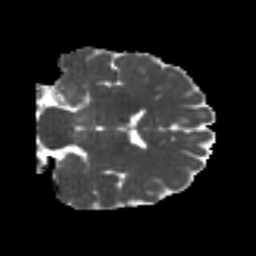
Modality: MD
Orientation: coronal
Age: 24
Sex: male
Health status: healthy
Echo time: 0.074 s